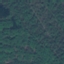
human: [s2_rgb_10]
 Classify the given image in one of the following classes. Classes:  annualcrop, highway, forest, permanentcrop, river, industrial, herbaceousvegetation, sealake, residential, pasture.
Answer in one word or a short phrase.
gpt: Forest